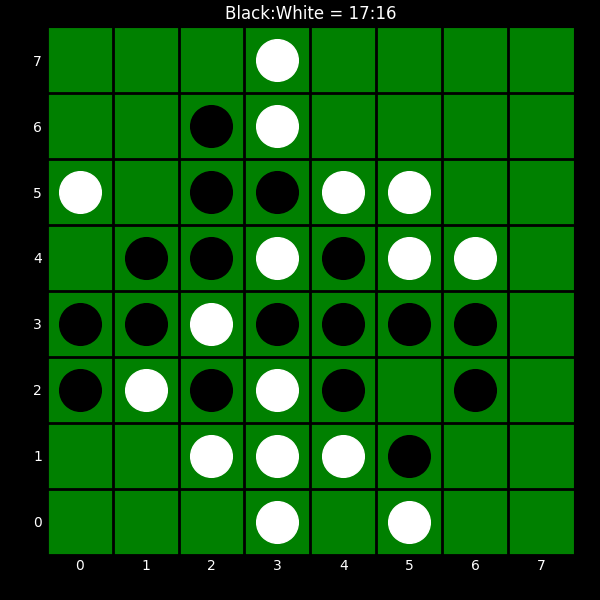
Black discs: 17
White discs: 16